Question: I want to give a different background CSS style per letter for one of my divs, e.g.:
'''
<div class="hello">1999</div>
'''
so there is a counter-like background behind every word. For reference:

How can I do that without separating the div classes one by one?
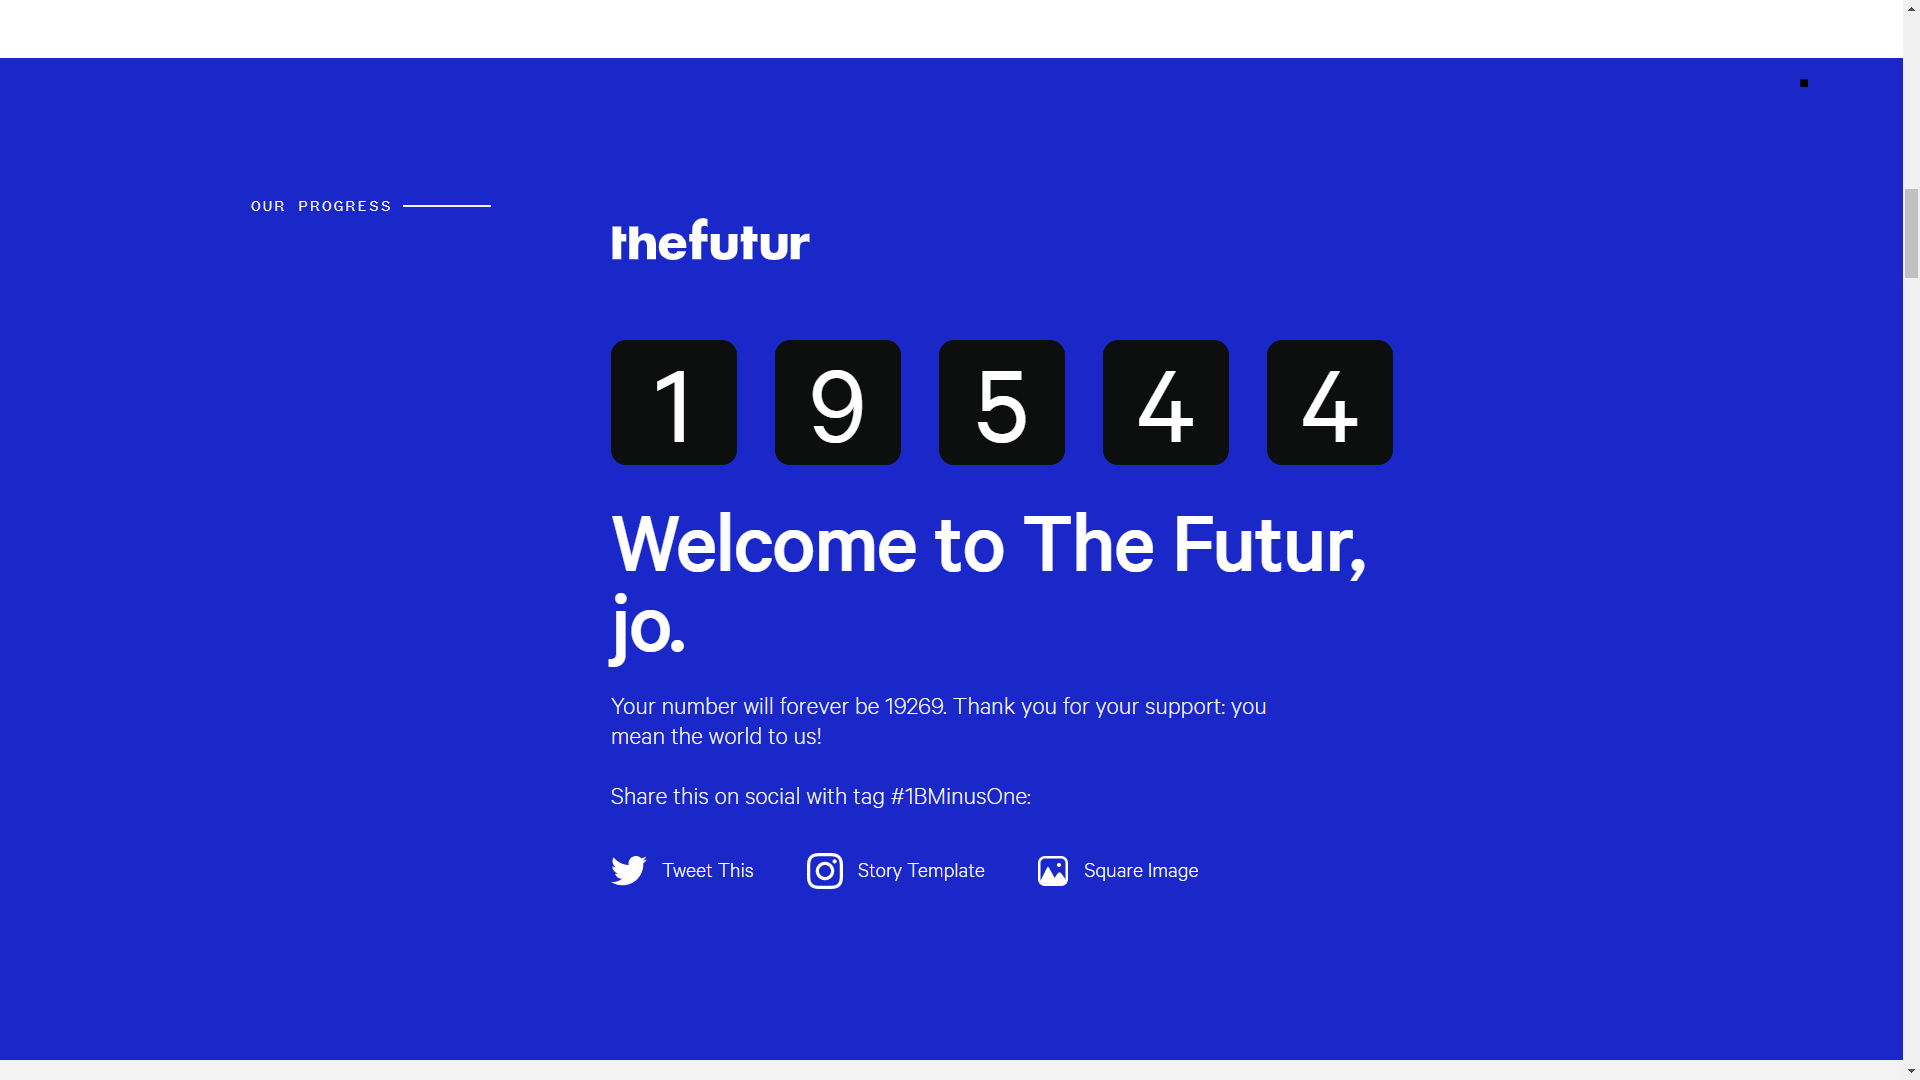
Answer: If you want to do this after the page loads, you can use JavaScript
Something like this
'''
const div = document.querySelector(".hello")
div.innerHTML = div.textContent.split("").map(letter => '<span ${letter.trim() === "" ? "" : 'class="block"'}>${letter}</span>').join("")
'''
'''
.block {
display: inline-block;
height: 50px;
width: 50px;
background-color: black;
color: white;
margin: 2px;
font-size: 34px;
text-align: center;
vertical-align: middle;
line-height: 50px;
font-family: arial, sans-serif;
}
'''
'''
<div class="hello"> 1999 </div>
'''
Emojis:
'''
.hello { font-size: 50px; letter-spacing: 5px;}
'''
'''
<div class="hello">1️⃣9️⃣9️⃣9️⃣</div>
'''